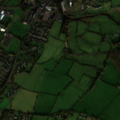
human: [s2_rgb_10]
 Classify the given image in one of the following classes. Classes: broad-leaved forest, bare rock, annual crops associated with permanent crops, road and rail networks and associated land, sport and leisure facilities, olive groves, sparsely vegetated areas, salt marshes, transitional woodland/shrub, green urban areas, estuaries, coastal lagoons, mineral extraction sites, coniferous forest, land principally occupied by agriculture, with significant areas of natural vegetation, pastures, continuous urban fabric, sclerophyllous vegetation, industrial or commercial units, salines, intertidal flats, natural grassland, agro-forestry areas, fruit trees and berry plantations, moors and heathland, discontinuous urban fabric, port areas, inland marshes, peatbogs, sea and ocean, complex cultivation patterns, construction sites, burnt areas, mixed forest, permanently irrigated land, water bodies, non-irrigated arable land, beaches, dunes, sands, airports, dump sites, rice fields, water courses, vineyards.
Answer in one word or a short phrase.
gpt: discontinuous urban fabric, pastures